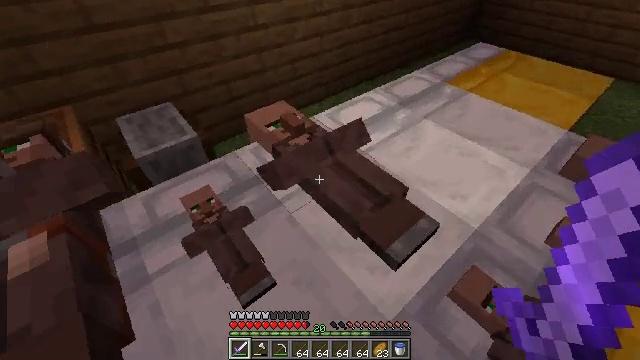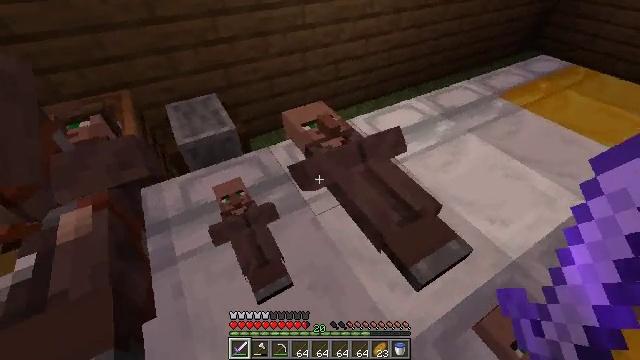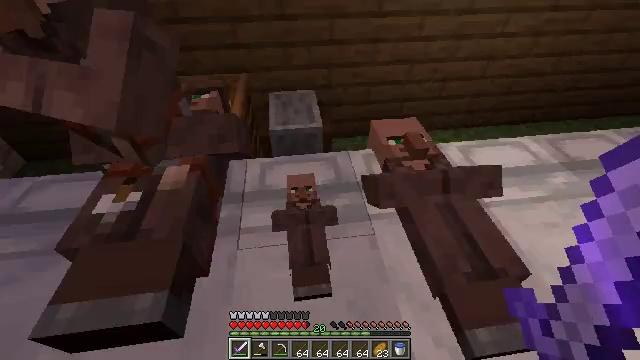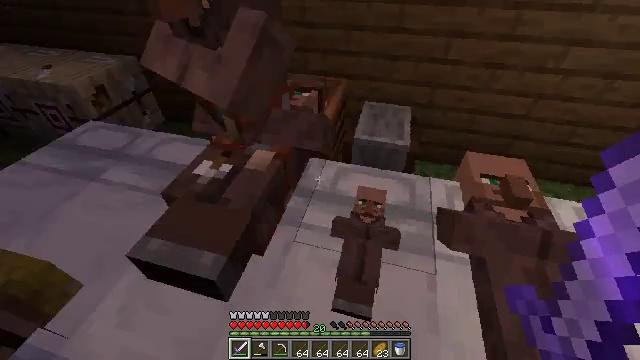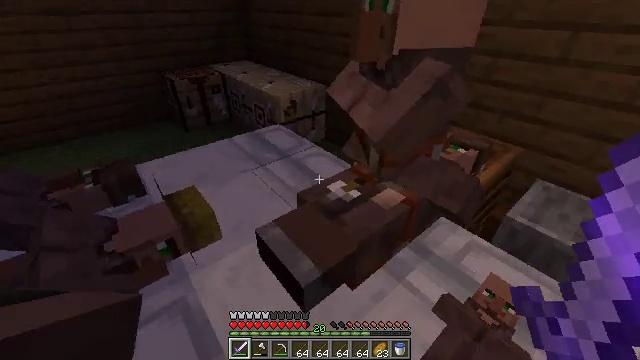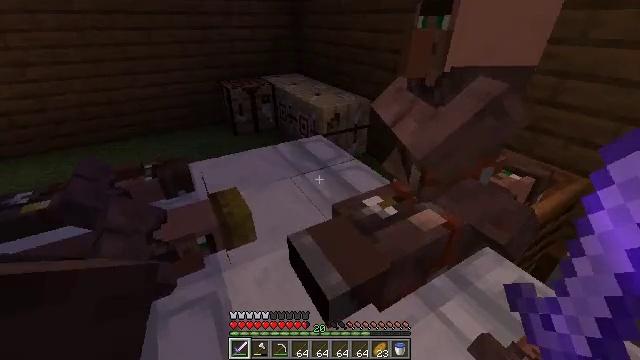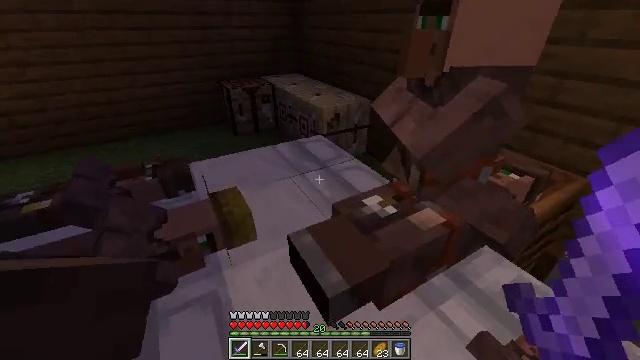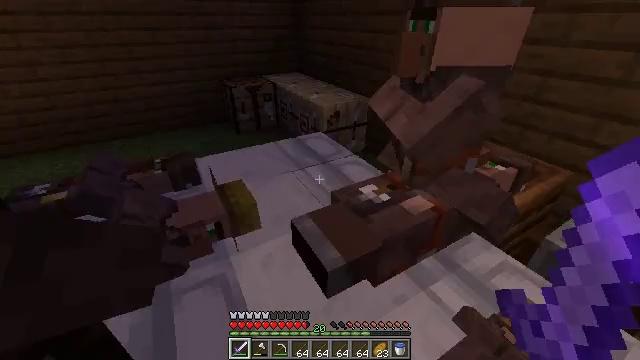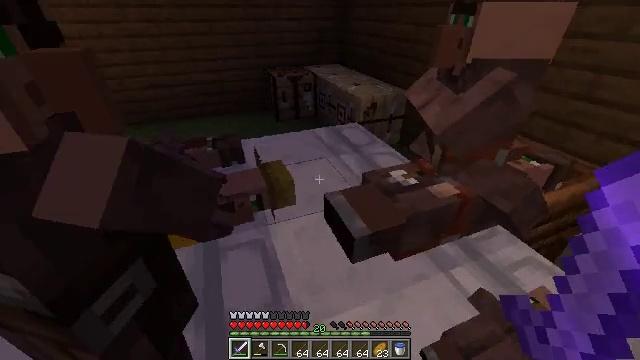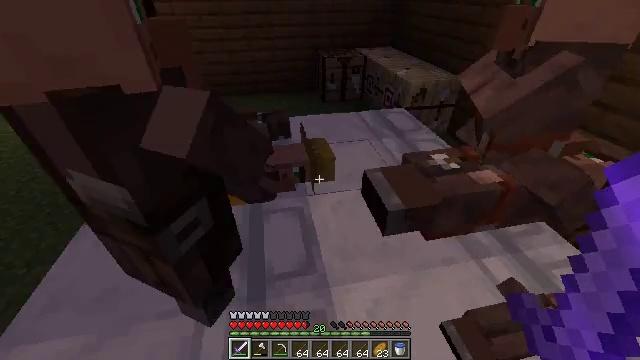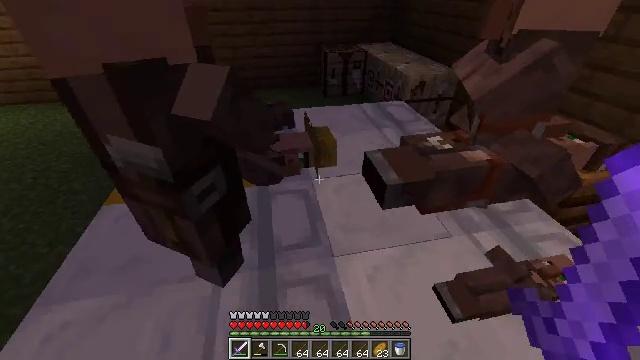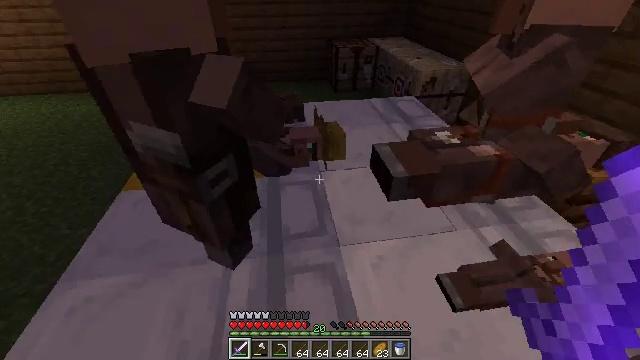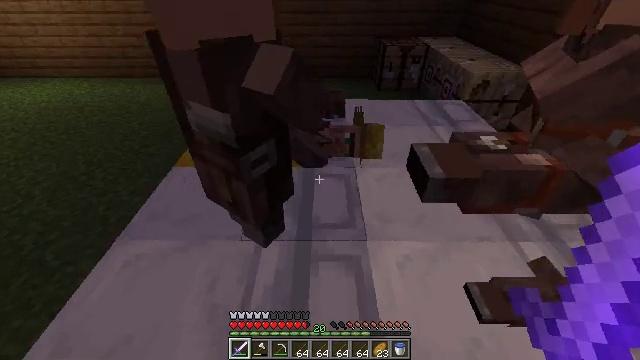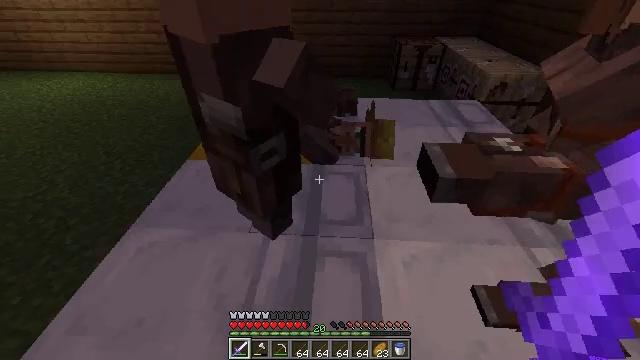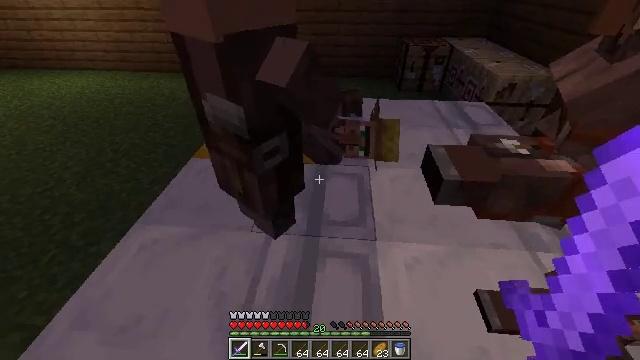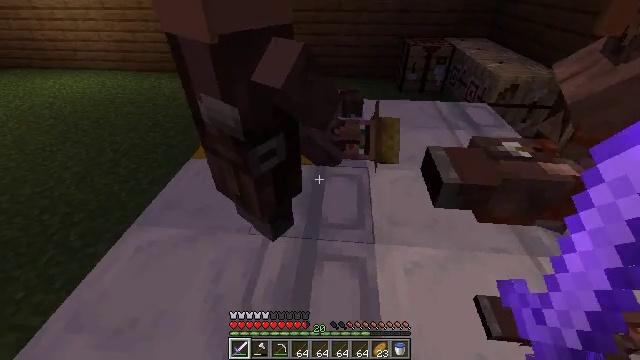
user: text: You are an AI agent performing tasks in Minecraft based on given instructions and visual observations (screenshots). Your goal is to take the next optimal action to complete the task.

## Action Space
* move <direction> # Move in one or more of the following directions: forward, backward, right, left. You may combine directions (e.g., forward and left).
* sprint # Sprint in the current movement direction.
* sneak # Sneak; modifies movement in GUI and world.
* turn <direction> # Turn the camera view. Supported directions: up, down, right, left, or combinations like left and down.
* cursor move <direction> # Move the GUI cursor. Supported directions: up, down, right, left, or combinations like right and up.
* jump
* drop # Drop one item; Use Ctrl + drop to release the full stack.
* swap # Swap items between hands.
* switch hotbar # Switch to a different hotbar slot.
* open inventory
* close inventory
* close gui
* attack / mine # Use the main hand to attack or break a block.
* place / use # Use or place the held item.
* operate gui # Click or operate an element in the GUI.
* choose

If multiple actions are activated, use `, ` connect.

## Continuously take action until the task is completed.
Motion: motion action
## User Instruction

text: Attack the white bed to collect it.
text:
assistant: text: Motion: turn left
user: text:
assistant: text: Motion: turn left
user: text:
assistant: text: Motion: turn left and up
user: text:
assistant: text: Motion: turn left and up
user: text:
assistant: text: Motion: turn left and up
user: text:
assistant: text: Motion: move back
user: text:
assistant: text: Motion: move back
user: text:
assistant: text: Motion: move back, turn left and down
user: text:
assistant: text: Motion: move back, turn left and down
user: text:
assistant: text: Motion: move back
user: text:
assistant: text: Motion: turn left
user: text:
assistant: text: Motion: turn left
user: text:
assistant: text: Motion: turn left
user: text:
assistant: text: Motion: turn left
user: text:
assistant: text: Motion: no_op
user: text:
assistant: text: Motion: turn left
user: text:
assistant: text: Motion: move forward, turn left
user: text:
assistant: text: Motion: move forward, turn left
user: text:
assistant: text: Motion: move forward
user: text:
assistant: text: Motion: move forward
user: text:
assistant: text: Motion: move forward and move left
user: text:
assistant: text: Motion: move forward and move left
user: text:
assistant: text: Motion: move forward and move left
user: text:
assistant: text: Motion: move forward and move left, turn right and down
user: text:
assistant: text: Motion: move forward and move left, turn right
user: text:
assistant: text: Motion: move forward and move left
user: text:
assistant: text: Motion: move forward and move left
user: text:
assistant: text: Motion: move forward and move left, turn right and down
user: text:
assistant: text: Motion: turn right
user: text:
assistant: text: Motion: turn right and up